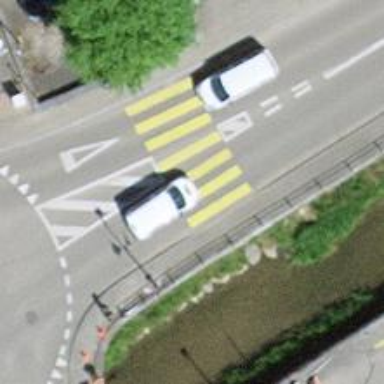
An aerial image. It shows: Zebra crossing on the road.